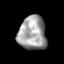
Tissue: prostate
Cell type: T cells
Senescence score: 0.715
Nuclear area (px): 933
Mean DAPI intensity: 159.079